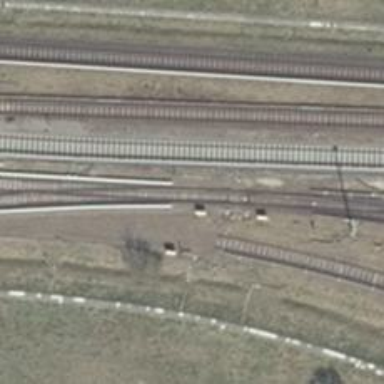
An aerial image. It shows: Electrified rail in service yard.